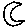
Label: moon